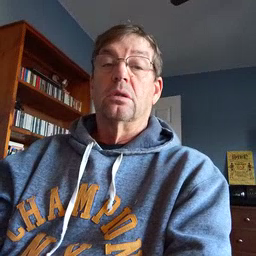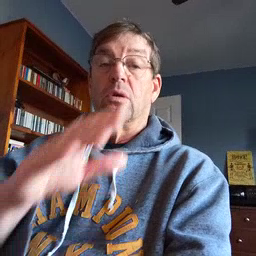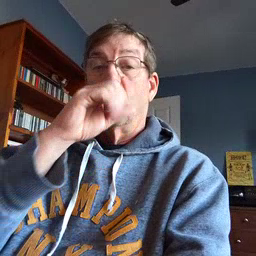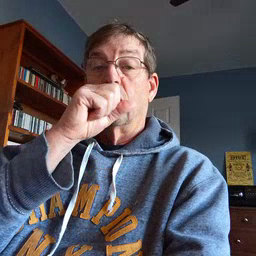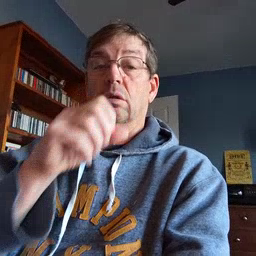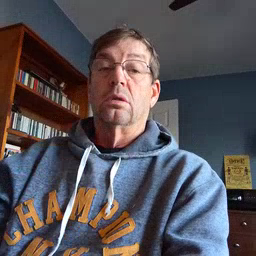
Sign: orange